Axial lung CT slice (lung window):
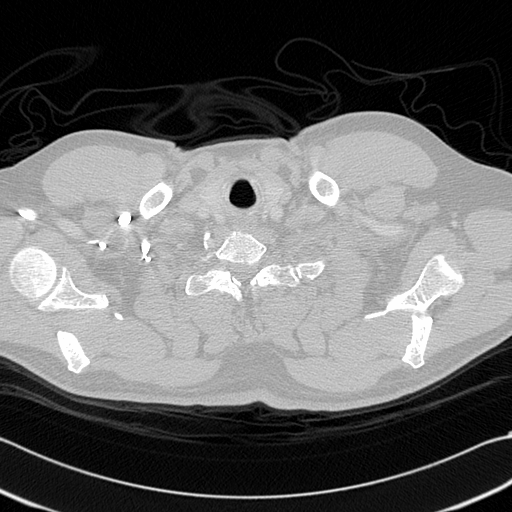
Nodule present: no